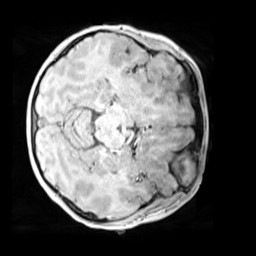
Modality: MP2RAGE
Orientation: axial
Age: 9
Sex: female
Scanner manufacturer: siemens
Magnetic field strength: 3 T
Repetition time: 4 s
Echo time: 0.00303 s